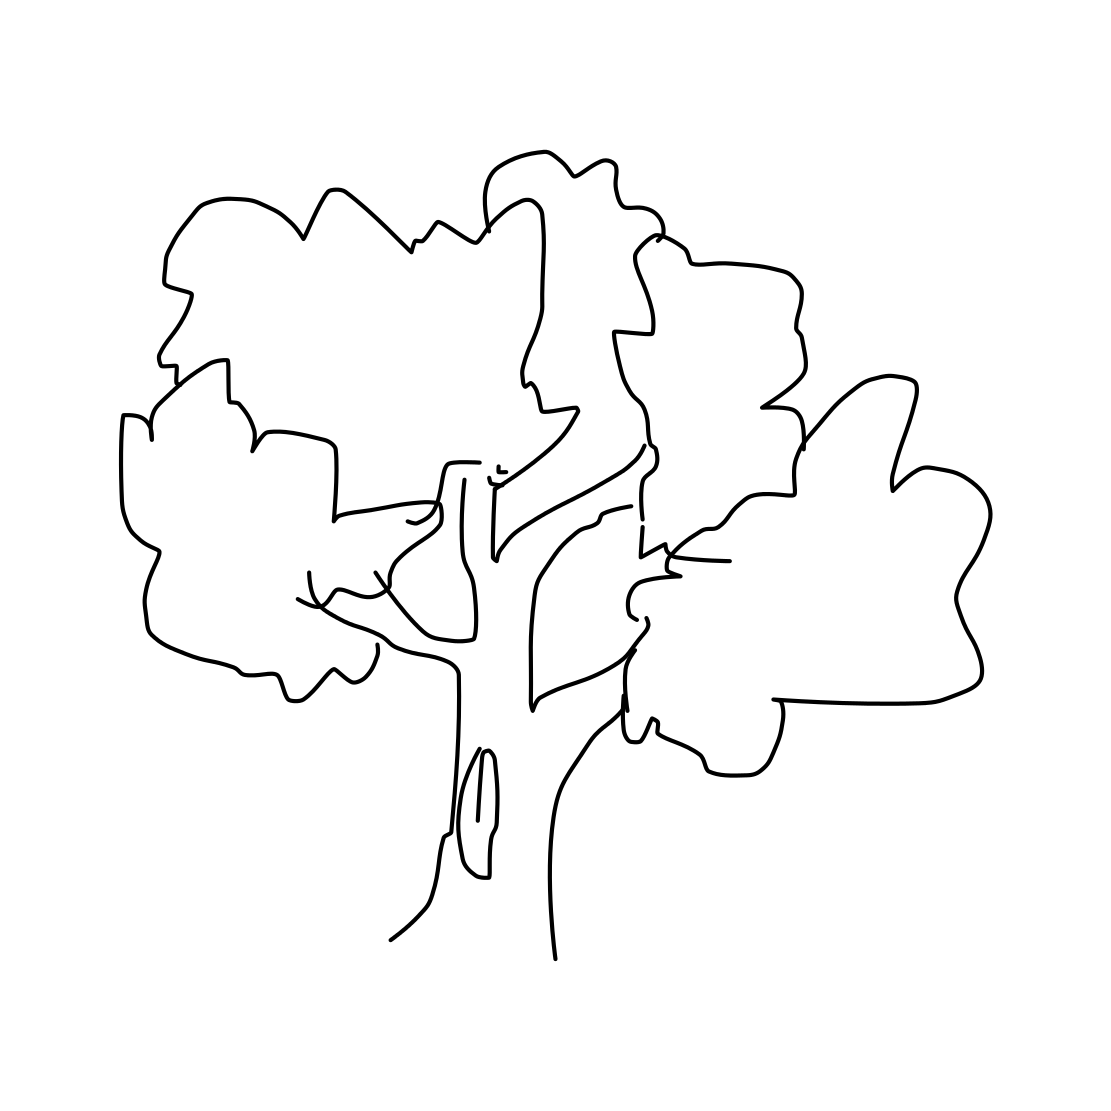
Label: tree